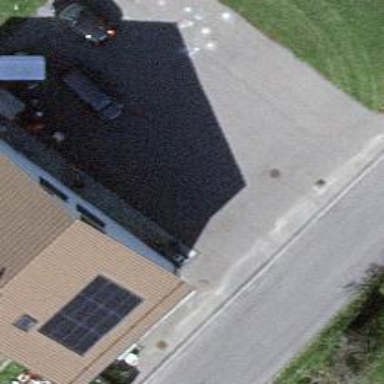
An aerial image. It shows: Parking area with surface.